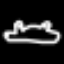
Label: frog